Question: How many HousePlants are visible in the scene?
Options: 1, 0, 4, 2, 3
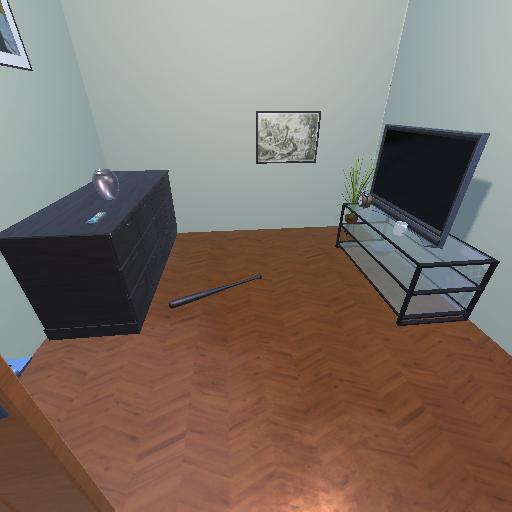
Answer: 1